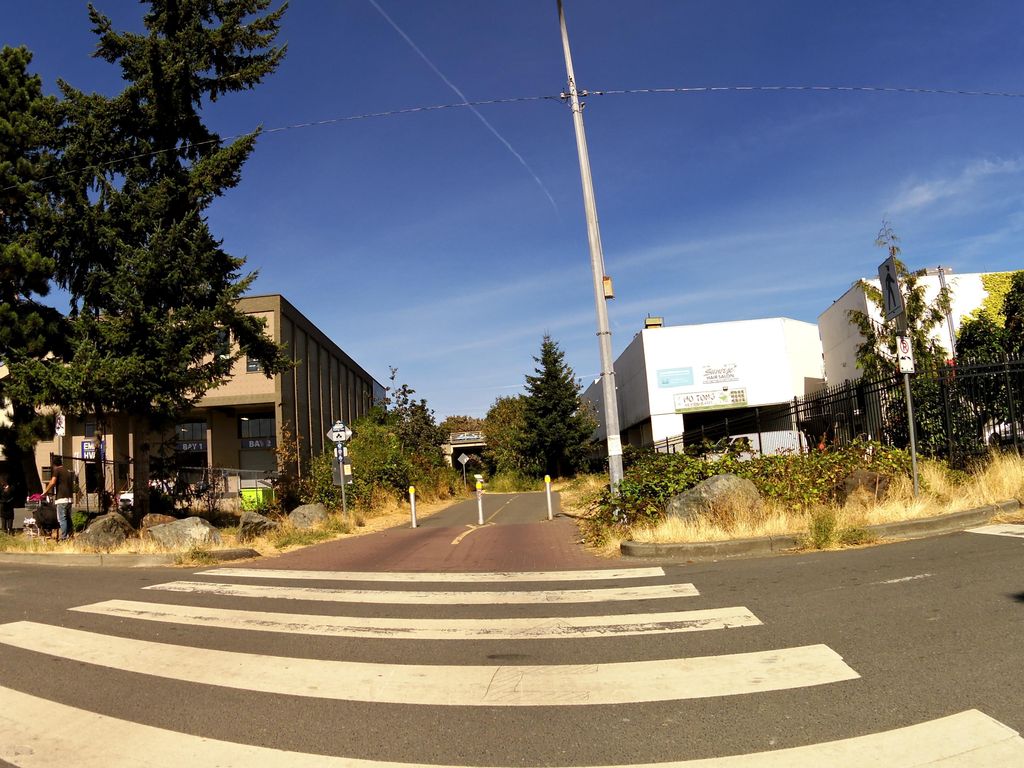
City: victoria